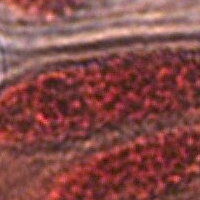
Label: prophase